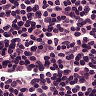
Metastatic tissue present: no